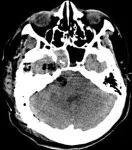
Preoperative and postoperative imaging features of the patient. Follow-up CT scanned 3 weeks after surgery shows tumor recurrence.
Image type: radiology (ct)